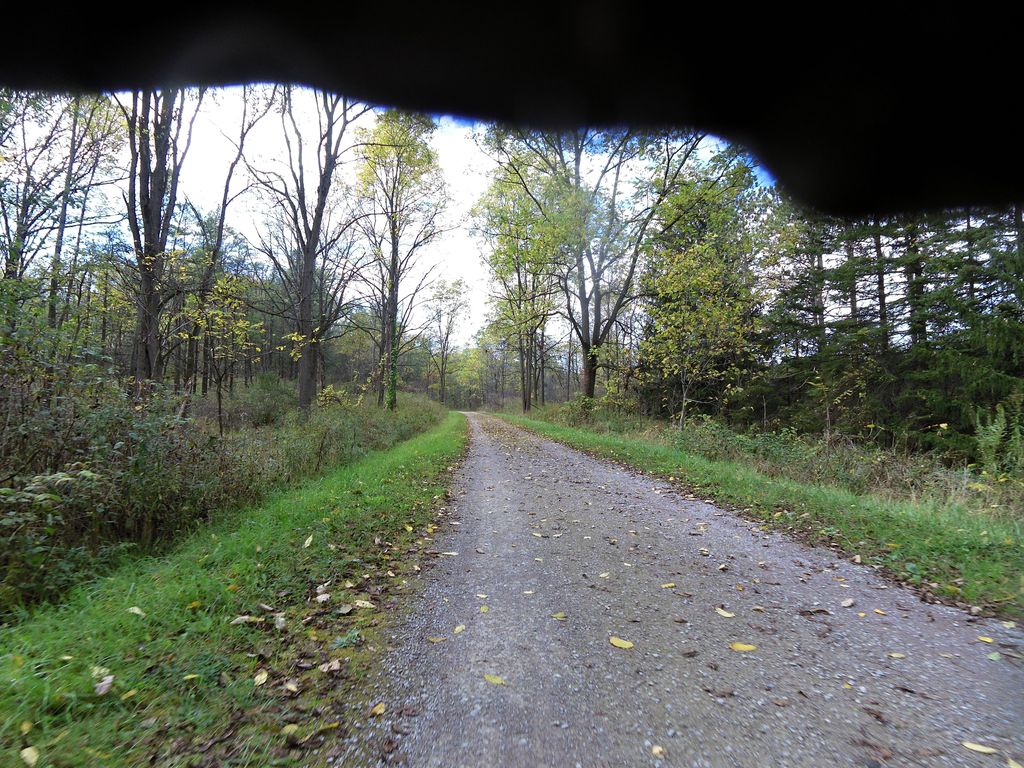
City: hamilton